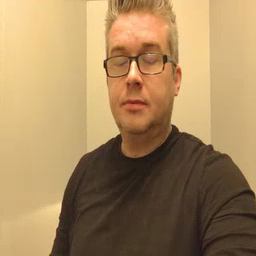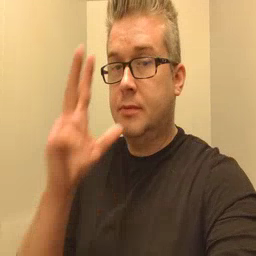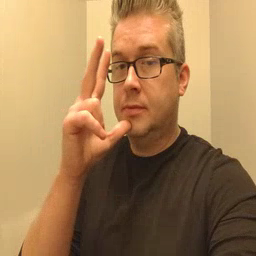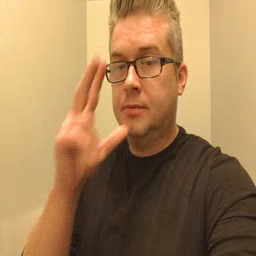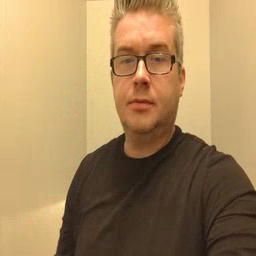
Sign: hen